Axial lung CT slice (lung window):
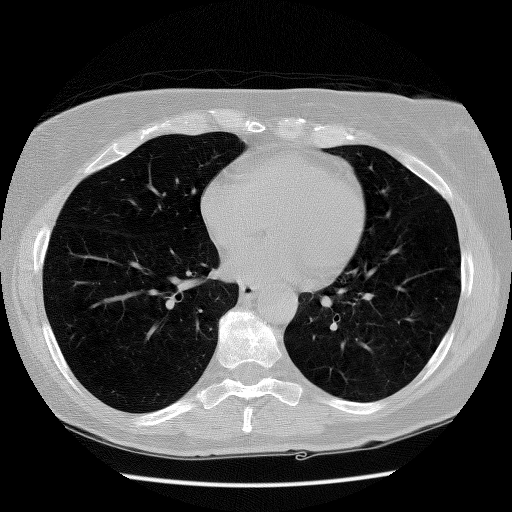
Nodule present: no